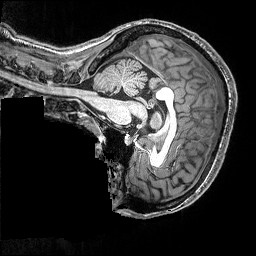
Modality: T1w
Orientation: sagittal
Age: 20
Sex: female